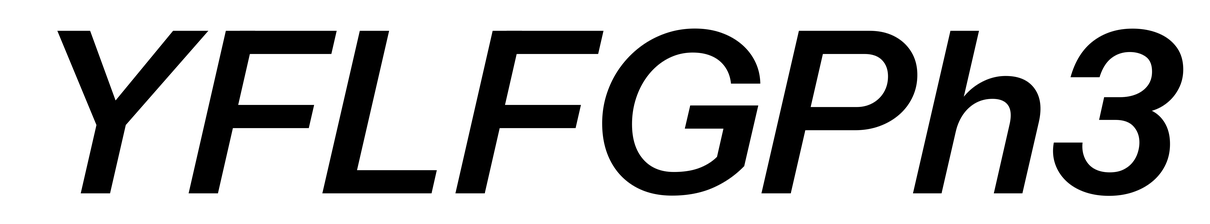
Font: InstrumentSans-Italic_SemiBold_Italic